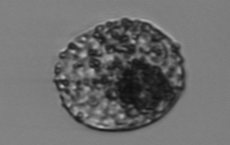
Label: Vicicitus_globosus